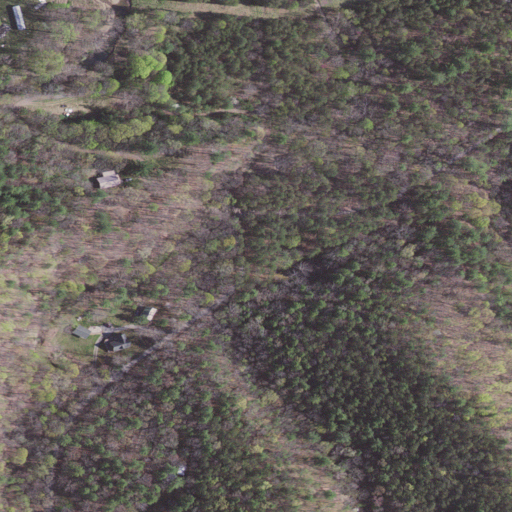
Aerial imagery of valley in Virginia named Aiken Dam Hollow containing mixed forest, deciduous forest, evergreen forest, open development, pasture, and low intensity development